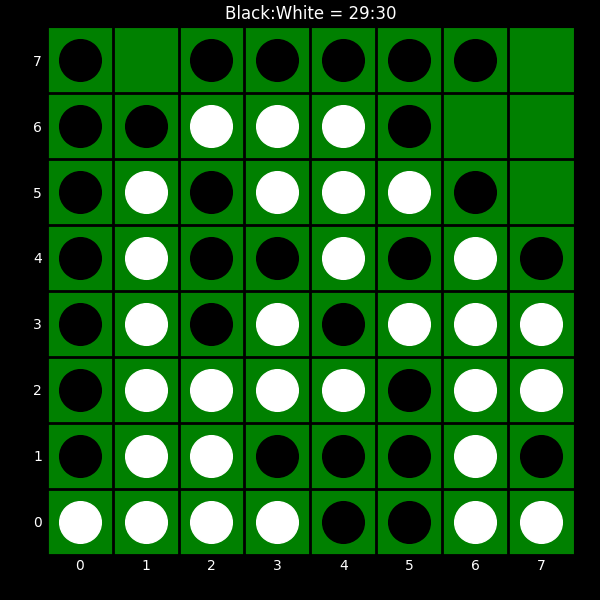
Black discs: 29
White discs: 30